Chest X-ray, AP view. Patient: 25 years old, sex M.
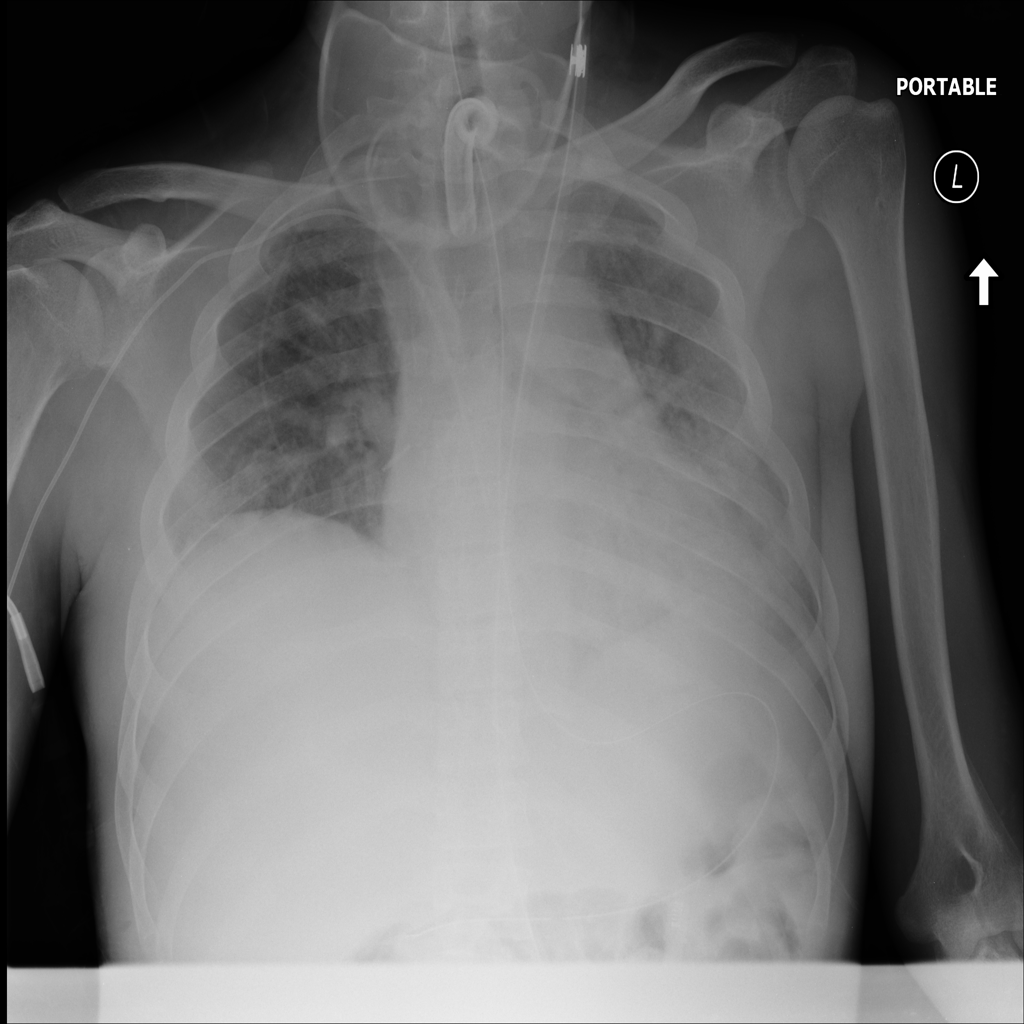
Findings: No Finding